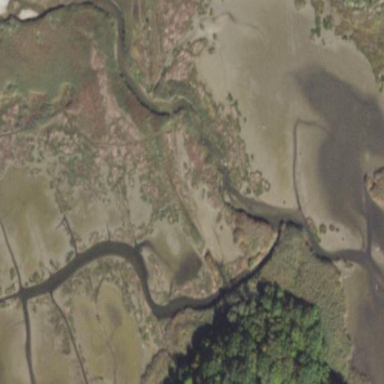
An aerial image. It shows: Tidal wetland area known as tidal flat.